Question: My layout is getting messed up when the keyboard is shown.

Here is my android manifest:
'''
<?xml version="1.0" encoding="utf-8"?>
<manifest xmlns:android="http://schemas.android.com/apk/res/android"
package="org.BJ.Food4All"
android:versionCode="1"
android:versionName="1.0">
<uses-sdk android:minSdkVersion="8" />
<application
android:name="CookTales"
android:icon="@drawable/application_icon"
android:label="@string/app_name" >
<activity
android:screenOrientation="portrait"
android:name=".MyFood4AllActivity"
android:label="@string/app_name"
android:theme="@android:style/Theme.NoTitleBar" >
<intent-filter>
<action android:name="android.intent.action.MAIN" />
<category android:name="android.intent.category.LAUNCHER" />
</intent-filter>
</activity>
<activity android:name=".Activities.Mailbox.MailboxActivity"
android:screenOrientation="portrait"
android:configChanges="keyboard|keyboardHidden|orientation"
android:theme="@android:style/Theme.NoTitleBar" >
</activity>
<activity android:name=".Activities.About.AboutDialog"
android:screenOrientation="portrait"
android:configChanges="keyboard|keyboardHidden|orientation"
android:theme="@android:style/Theme.NoTitleBar" >
</activity>
<activity android:name=".Activities.Settings.SettingsActivity"
android:screenOrientation="portrait"
android:configChanges="keyboard|keyboardHidden|orientation"
android:theme="@android:style/Theme.NoTitleBar" >
</activity>
<activity android:name="org.BJ.Food4All.Share_Facebook" />
<activity android:name=".NewRecipeActivity"
android:screenOrientation="portrait"
android:configChanges="keyboard|keyboardHidden|orientation"
android:theme="@android:style/Theme.NoTitleBar" >
</activity>
<activity android:name=".Activities.RecipeBook.RecipeBookTabHostActivity"
android:screenOrientation="portrait"
android:theme="@style/Theme.Light.NoFrame"
android:configChanges="keyboard|keyboardHidden|orientation"
android:label="@string/searchRecipe_title" >
</activity>
<activity android:name=".Activities.NewRecipe.Ingredients"
android:screenOrientation="portrait"
android:label="@string/ingredients_title"
android:configChanges="keyboard|keyboardHidden|orientation"
android:theme="@android:style/Theme.NoTitleBar" >
</activity>
<activity android:name=".Activities.NewRecipe.Instructions"
android:screenOrientation="portrait"
android:label="@string/instructions_title"
android:configChanges="keyboard|keyboardHidden|orientation"
android:theme="@android:style/Theme.NoTitleBar" >
</activity>
<activity android:name=".Activities.NewRecipe.NewRecipeTabHost"
android:screenOrientation="portrait"
android:theme="@style/Theme.Light.NoFrame"
android:configChanges="keyboard|keyboardHidden|orientation"
android:label="@string/newRecipeTabWidget_title" >
</activity>
<activity android:name=".Activities.NewRecipe.General"
android:screenOrientation="portrait"
android:label="@string/newRecipeTabWidget_title"
android:configChanges="keyboard|keyboardHidden|orientation"
android:theme="@android:style/Theme.NoTitleBar" >
</activity>
<activity android:name=".Activities.RecipeBook.MyBookTab"
android:screenOrientation="portrait"
android:label="@string/instructions_title"
android:configChanges="keyboard|keyboardHidden|orientation"
android:theme="@style/Theme.Light.NoFrame" >
</activity>
<activity android:name=".Activities.RecipeBook.RecipeBookViewGroup"
android:screenOrientation="portrait"
android:label="@string/instructions_title"
android:configChanges="keyboard|keyboardHidden|orientation"
android:theme="@android:style/Theme.NoTitleBar" >
</activity>
<activity android:name=".Activities.RecipeBook.FavouritesTab"
android:screenOrientation="portrait"
android:label="@string/instructions_title"
android:configChanges="keyboard|keyboardHidden|orientation"
android:theme="@android:style/Theme.NoTitleBar" >
</activity>
<activity android:name=".Activities.RecipeBook.GlobalBookTab"
android:screenOrientation="portrait"
android:label="@string/instructions_title"
android:configChanges="keyboard|keyboardHidden|orientation"
android:theme="@android:style/Theme.NoTitleBar" >
</activity>
<activity android:name=".Activities.RecipeBook.ShowRecipeTabHost"
android:screenOrientation="portrait"
android:theme="@style/Theme.Light.NoFrame"
android:configChanges="keyboard|keyboardHidden|orientation"
android:label="@string/instructions_title" >
<intent-filter>
<action android:name="org.BJ.Food4All.myApp.NotifyLikeChanged" />
</intent-filter>
</activity>
<activity android:name=".Activities.RecipeBook.RecipeGlobalInfoTab"
android:screenOrientation="portrait"
android:label="@string/instructions_title"
android:configChanges="keyboard|keyboardHidden|orientation"
android:theme="@android:style/Theme.NoTitleBar" >
<intent-filter>
<action android:name="org.BJ.Food4All.myApp.NotifyLikeChanged" />
</intent-filter>
</activity>
<activity android:name=".Activities.RecipeBook.RecipeInstructionsTab"
android:screenOrientation="portrait"
android:label="@string/instructions_title"
android:configChanges="keyboard|keyboardHidden|orientation"
android:theme="@android:style/Theme.NoTitleBar" >
</activity>
<activity android:name=".Activities.RecipeBook.RecipeIngredientsTab"
android:screenOrientation="portrait"
android:label="@string/instructions_title"
android:configChanges="keyboard|keyboardHidden|orientation"
android:theme="@android:style/Theme.NoTitleBar" >
</activity>
<activity android:name=".Activities.RecipeBook.RecipeInfoTab"
android:screenOrientation="portrait"
android:label="@string/instructions_title"
android:configChanges="keyboard|keyboardHidden|orientation"
android:theme="@android:style/Theme.NoTitleBar" >
</activity>
<activity android:name=".Activities.RecipeBook.RateRecipeActivity"
android:screenOrientation="portrait"
android:label="@string/instructions_title"
android:configChanges="keyboard|keyboardHidden|orientation"
android:theme="@android:style/Theme.NoTitleBar" >
</activity>
<activity android:name=".Activities.RecipeBook.WriteReviewActivity"
android:screenOrientation="portrait"
android:label="@string/instructions_title"
android:configChanges="keyboard|keyboardHidden|orientation"
android:theme="@android:style/Theme.NoTitleBar" >
</activity>
<activity android:name=".Activities.RecipeBook.UserInfoActivity"
android:screenOrientation="portrait"
android:label="@string/instructions_title"
android:configChanges="keyboard|keyboardHidden|orientation"
android:theme="@android:style/Theme.NoTitleBar" >
<intent-filter>
<action android:name="org.BJ.Food4All.myApp.NotifyUserWasUnfriend" />
</intent-filter>
</activity>
<activity android:name=".Activities.RecipeBook.GlobalBookCategories"
android:screenOrientation="portrait"
android:label="@string/instructions_title"
android:configChanges="keyboard|keyboardHidden|orientation"
android:theme="@android:style/Theme.NoTitleBar" >
</activity>
<activity android:name=".Activities.NewRecipe.SnapShot"
android:screenOrientation="portrait"
android:label="@string/instructions_title"
android:configChanges="keyboard|keyboardHidden|orientation"
android:theme="@android:style/Theme.NoTitleBar" >
</activity>
<activity
android:screenOrientation="portrait"
android:name=".Activities.About.AboutActivity"
android:configChanges="keyboard|keyboardHidden|orientation"
android:label="@string/about_title" >
</activity>
<activity android:name="org.BJ.Food4All.Share_Facebook"/>
<activity
android:screenOrientation="portrait"
android:name=".NewRecipeActivity"
android:configChanges="keyboard|keyboardHidden|orientation"
android:label="@string/newRecipe_title" >
</activity>
<activity
android:screenOrientation="portrait"
android:name=".Activities.RecipeBook.RecipeBookTabHostActivity"
android:label="@string/searchRecipe_title"
android:configChanges="keyboard|keyboardHidden|orientation"
android:theme="@style/Theme.Light.NoFrame" >
</activity>
<activity
android:screenOrientation="portrait"
android:name=".Activities.NewRecipe.Ingredients"
android:label="@string/ingredients_title"
android:configChanges="keyboard|keyboardHidden|orientation"
android:theme="@android:style/Theme.NoTitleBar" >
</activity>
<activity
android:screenOrientation="portrait"
android:name=".Activities.NewRecipe.Instructions"
android:label="@string/instructions_title"
android:configChanges="keyboard|keyboardHidden|orientation"
android:theme="@android:style/Theme.NoTitleBar" >
</activity>
<activity
android:screenOrientation="portrait"
android:name=".Activities.NewRecipe.NewRecipeTabHost"
android:label="@string/newRecipeTabWidget_title"
android:configChanges="keyboard|keyboardHidden|orientation"
android:theme="@style/Theme.Light.NoFrame" >
</activity>
<activity
android:screenOrientation="portrait"
android:name=".Activities.NewRecipe.General"
android:label="@string/newRecipeTabWidget_title"
android:configChanges="keyboard|keyboardHidden|orientation"
android:theme="@android:style/Theme.NoTitleBar" >
</activity>
<activity
android:screenOrientation="portrait"
android:name=".Activities.RecipeBook.MyBookTab"
android:label="@string/instructions_title"
android:configChanges="keyboard|keyboardHidden|orientation"
android:theme="@style/Theme.Light.NoFrame" >
</activity>
<activity
android:screenOrientation="portrait"
android:name=".Activities.RecipeBook.RecipeBookViewGroup"
android:label="@string/instructions_title"
android:configChanges="keyboard|keyboardHidden|orientation"
android:theme="@android:style/Theme.NoTitleBar" >
</activity>
<activity
android:screenOrientation="portrait"
android:name=".Activities.RecipeBook.FavouritesTab"
android:label="@string/instructions_title"
android:configChanges="keyboard|keyboardHidden|orientation"
android:theme="@android:style/Theme.NoTitleBar" >
</activity>
<activity
android:screenOrientation="portrait"
android:name=".Activities.RecipeBook.GlobalBookTab"
android:label="@string/instructions_title"
android:configChanges="keyboard|keyboardHidden|orientation"
android:theme="@android:style/Theme.NoTitleBar" >
</activity>
<activity
android:screenOrientation="portrait"
android:name=".Activities.RecipeBook.ShowRecipeTabHost"
android:label="@string/instructions_title"
android:configChanges="keyboard|keyboardHidden|orientation"
android:theme="@style/Theme.Light.NoFrame" >
</activity>
<activity
android:screenOrientation="portrait"
android:name=".Activities.RecipeBook.RecipeGlobalInfoTab"
android:label="@string/instructions_title"
android:configChanges="keyboard|keyboardHidden|orientation"
android:theme="@android:style/Theme.NoTitleBar" >
</activity>
<activity
android:screenOrientation="portrait"
android:name=".Activities.RecipeBook.RecipeInstructionsTab"
android:label="@string/instructions_title"
android:configChanges="keyboard|keyboardHidden|orientation"
android:theme="@android:style/Theme.NoTitleBar" >
</activity>
<activity
android:screenOrientation="portrait"
android:name=".Activities.RecipeBook.RecipeIngredientsTab"
android:label="@string/instructions_title"
android:configChanges="keyboard|keyboardHidden|orientation"
android:theme="@android:style/Theme.NoTitleBar" >
</activity>
<activity
android:screenOrientation="portrait"
android:name=".Activities.RecipeBook.RecipeInfoTab"
android:label="@string/instructions_title"
android:configChanges="keyboard|keyboardHidden|orientation"
android:theme="@android:style/Theme.NoTitleBar" >
</activity>
<activity
android:screenOrientation="portrait"
android:name=".Activities.RecipeBook.RateRecipeActivity"
android:label="@string/instructions_title"
android:configChanges="keyboard|keyboardHidden|orientation"
android:theme="@android:style/Theme.NoTitleBar" >
</activity>
<activity
android:screenOrientation="portrait"
android:name=".Activities.RecipeBook.WriteReviewActivity"
android:label="@string/instructions_title"
android:configChanges="keyboard|keyboardHidden|orientation"
android:theme="@android:style/Theme.NoTitleBar" >
</activity>
<activity
android:screenOrientation="portrait"
android:name=".Activities.RecipeBook.UserInfoActivity"
android:label="@string/instructions_title"
android:configChanges="keyboard|keyboardHidden|orientation"
android:theme="@android:style/Theme.NoTitleBar" >
</activity>
<activity
android:screenOrientation="portrait"
android:name=".Activities.RecipeBook.GlobalBookCategories"
android:label="@string/instructions_title"
android:configChanges="keyboard|keyboardHidden|orientation"
android:theme="@android:style/Theme.NoTitleBar" >
</activity>
<activity
android:screenOrientation="portrait"
android:name=".Activities.NewRecipe.SnapShot"
android:label="@string/instructions_title"
android:configChanges="keyboard|keyboardHidden|orientation"
android:theme="@android:style/Theme.NoTitleBar" >
</activity>
<activity
android:screenOrientation="portrait"
android:name=".Activities.Signup.LoginActivity"
android:label="@string/instructions_title"
android:configChanges="keyboard|keyboardHidden|orientation"
android:theme="@android:style/Theme.NoTitleBar" >
</activity>
<activity
android:screenOrientation="portrait"
android:name=".Activities.Friends.FriendsActivity"
android:configChanges="keyboard|keyboardHidden|orientation"
android:theme="@android:style/Theme.NoTitleBar" >
</activity>
<activity
android:screenOrientation="portrait"
android:name=".Activities.Top10.Top10Activity"
android:configChanges="keyboard|keyboardHidden|orientation"
android:theme="@android:style/Theme.NoTitleBar" >
</activity>
<activity
android:screenOrientation="portrait"
android:name=".Activities.RecipeBook.AllReviewsActivity"
android:configChanges="keyboard|keyboardHidden|orientation"
android:theme="@android:style/Theme.NoTitleBar" >
</activity>
<activity
android:screenOrientation="portrait"
android:name="com.paypal.android.MEP.PayPalActivity"
android:theme="@android:style/Theme.Translucent.NoTitleBar"
android:configChanges="keyboardHidden|orientation" />
</application>
<uses-permission android:name="android.permission.INTERNET" />
<uses-permission android:name="android.permission.CAMERA" />
<uses-permission android:name="android.permission.WRITE_EXTERNAL_STORAGE" />
<uses-permission android:name="android.permission.READ_EXTERNAL_STORAGE" />
<uses-permission android:name="android.permission.ACCESS_NETWORK_STATE" />
<uses-permission android:name="android.permission.ACCESS_FINE_LOCATION" />
<uses-permission android:name="android.permission.READ_PHONE_STATE"/>
<supports-screens
android:smallScreens="false"
android:largeScreens="true"
android:normalScreens="true"
android:anyDensity="true" />
</manifest>
'''
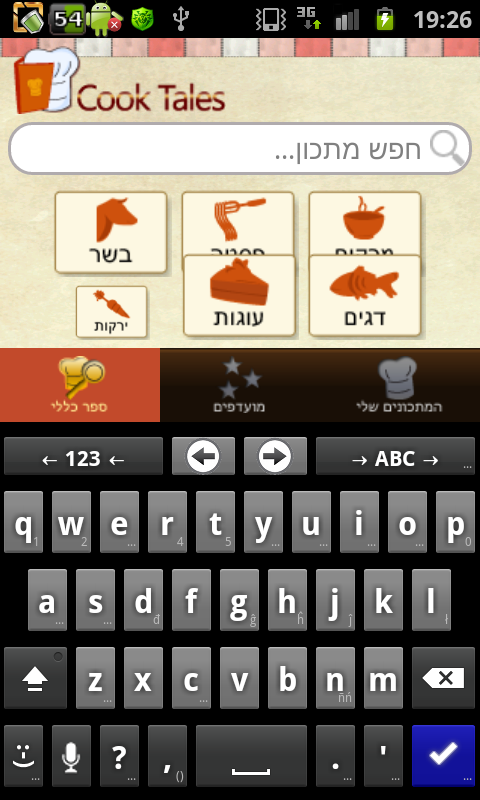
Answer: add this to your activity in your manifest:
'''
<activity android:windowSoftInputMode="adjustPan|stateHidden" />
'''